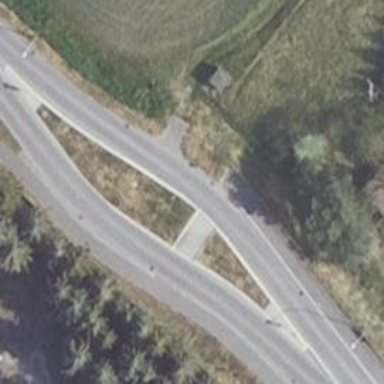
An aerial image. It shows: Unmarked crossing on footway.